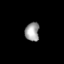
Tissue: skin
Cell type: Epithelial cells
Senescence score: 0.7564
Nuclear area (px): 259
Mean DAPI intensity: 159.614